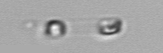
Label: Skeletonema